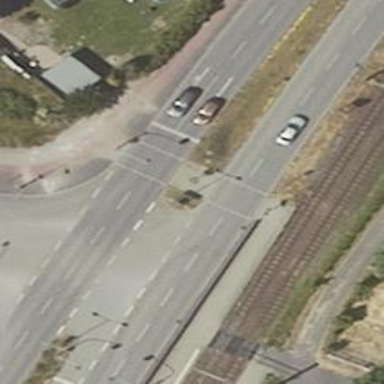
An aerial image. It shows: Crossing with traffic signals.